Field crop: maize
Growth stage: 2
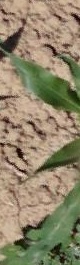
Species: maize